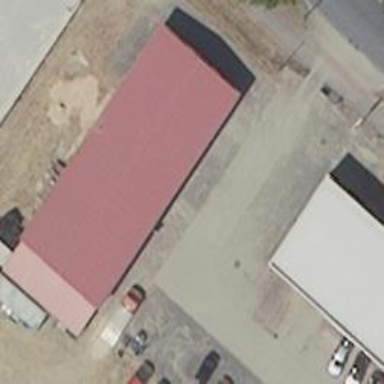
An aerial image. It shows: Car repair shop.